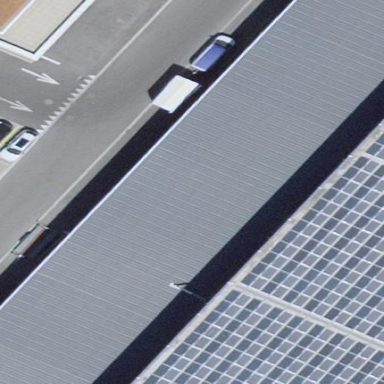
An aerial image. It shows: View of roof of building.